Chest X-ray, AP view. Patient: 37 years old, sex F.
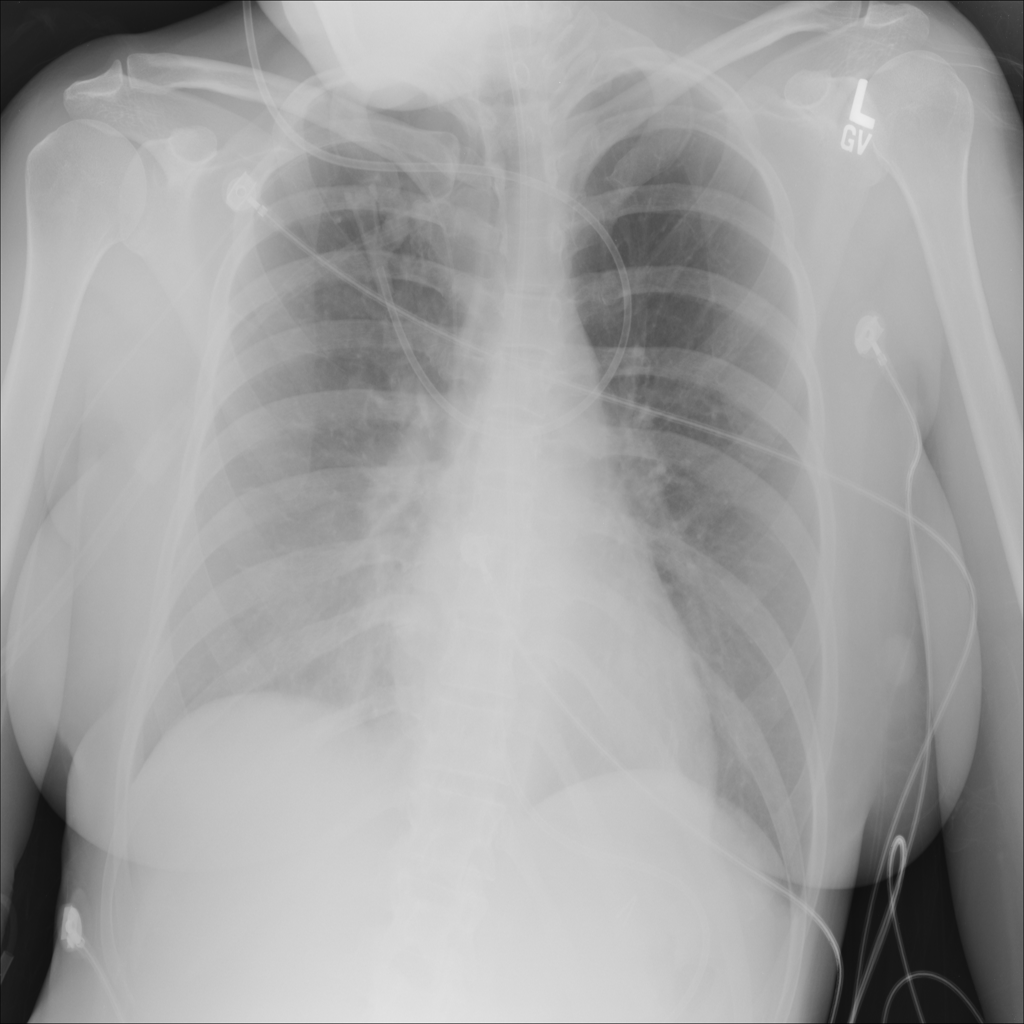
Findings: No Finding